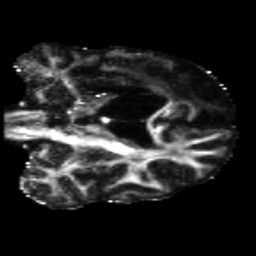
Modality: FA
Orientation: coronal
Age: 56
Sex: male
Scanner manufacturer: siemens
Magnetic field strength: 3 T
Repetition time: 5.47 s
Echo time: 0.0854 s